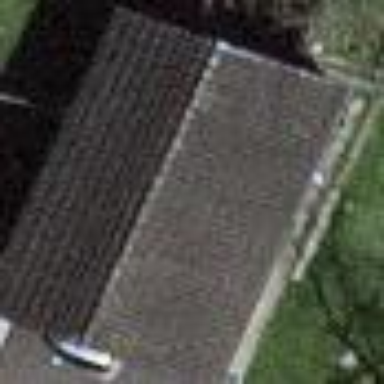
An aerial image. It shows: Gabled shed with brown roof tiles. The roof is oriented along the building.